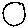
Label: circle